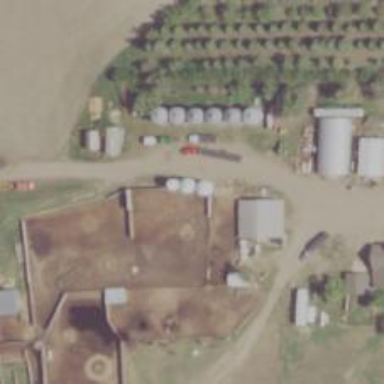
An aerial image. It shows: Silo.